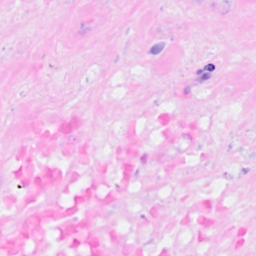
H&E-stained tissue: Breast